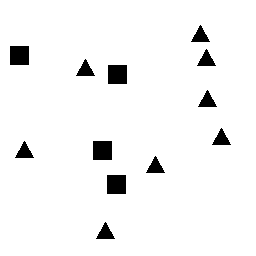
Squares: 4
Triangles: 8
Stars: 0
Total shapes: 12